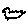
Label: bird